Field crop: tomato
Growth stage: 2
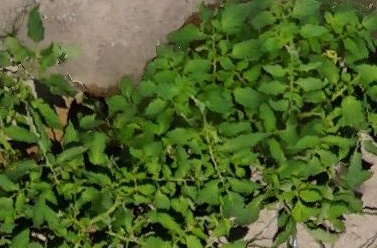
Species: tomato